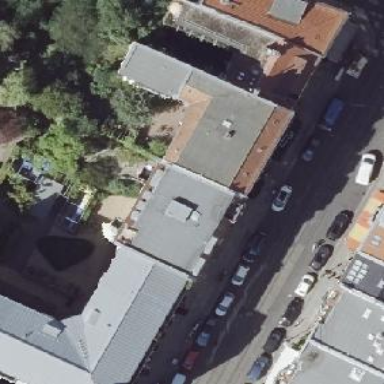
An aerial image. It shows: Residential building with double saltbox roof shape.